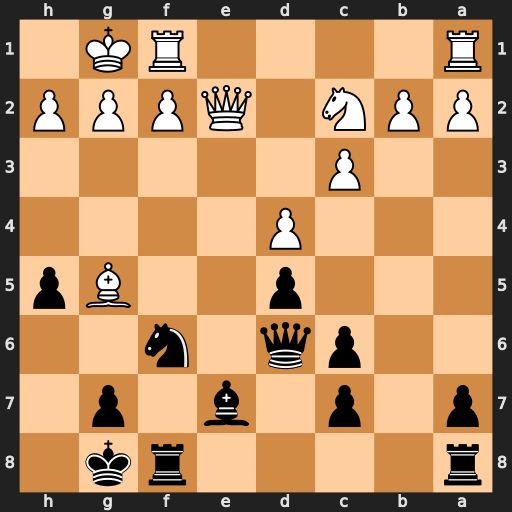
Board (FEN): r4rk1/p1p1b1p1/2pq1n2/3p2Bp/3P4/2P5/PPN1QPPP/R4RK1
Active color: b
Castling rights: -
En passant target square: -
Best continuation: Ng4 g3 Bxg5